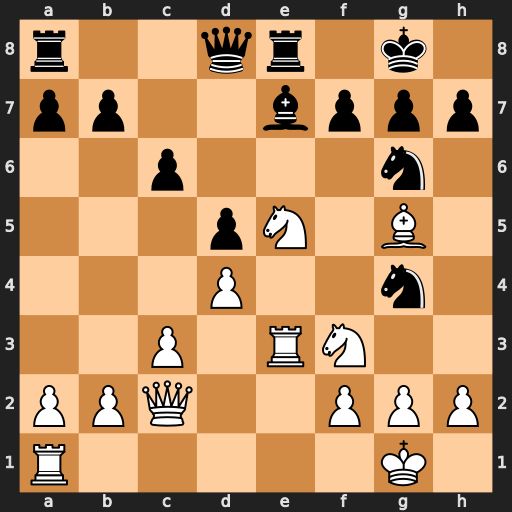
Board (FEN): r2qr1k1/pp2bppp/2p3n1/3pN1B1/3P2n1/2P1RN2/PPQ2PPP/R5K1
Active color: w
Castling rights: -
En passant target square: -
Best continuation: Nxg4 Bxg5 Rxe8+ Qxe8 Nxg5